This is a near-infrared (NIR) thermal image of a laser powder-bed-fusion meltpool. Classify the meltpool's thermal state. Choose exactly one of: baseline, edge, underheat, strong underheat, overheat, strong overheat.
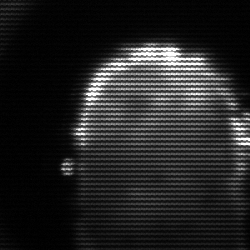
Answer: baseline